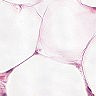
Metastatic tissue present: no